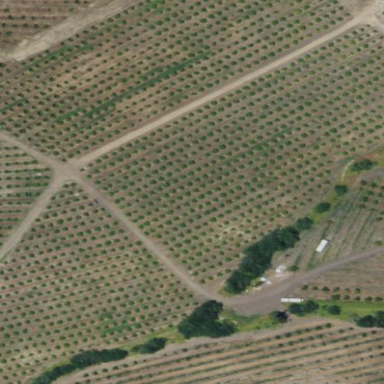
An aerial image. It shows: Orchard.